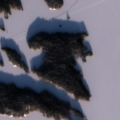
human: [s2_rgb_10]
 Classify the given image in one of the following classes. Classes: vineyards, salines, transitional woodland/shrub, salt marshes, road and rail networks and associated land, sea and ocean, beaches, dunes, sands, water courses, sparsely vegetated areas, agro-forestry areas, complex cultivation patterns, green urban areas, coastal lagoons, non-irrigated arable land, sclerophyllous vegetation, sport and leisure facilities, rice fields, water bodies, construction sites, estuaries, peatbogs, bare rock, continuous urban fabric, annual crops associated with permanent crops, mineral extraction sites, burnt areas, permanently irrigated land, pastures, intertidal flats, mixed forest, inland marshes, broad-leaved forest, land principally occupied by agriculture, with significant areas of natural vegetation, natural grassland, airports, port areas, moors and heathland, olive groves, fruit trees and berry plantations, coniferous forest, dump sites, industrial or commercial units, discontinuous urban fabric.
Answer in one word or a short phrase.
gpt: coniferous forest, mixed forest, water bodies